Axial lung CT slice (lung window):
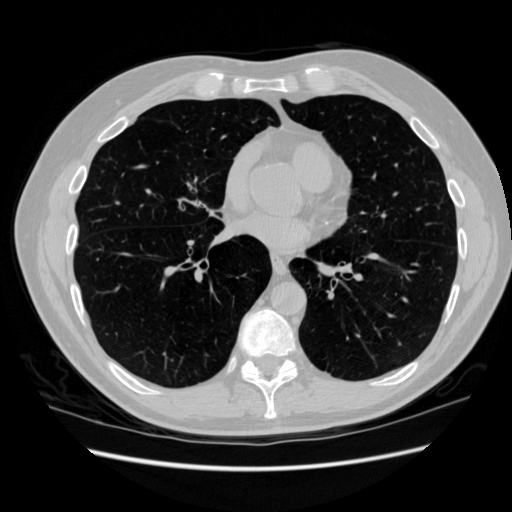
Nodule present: no